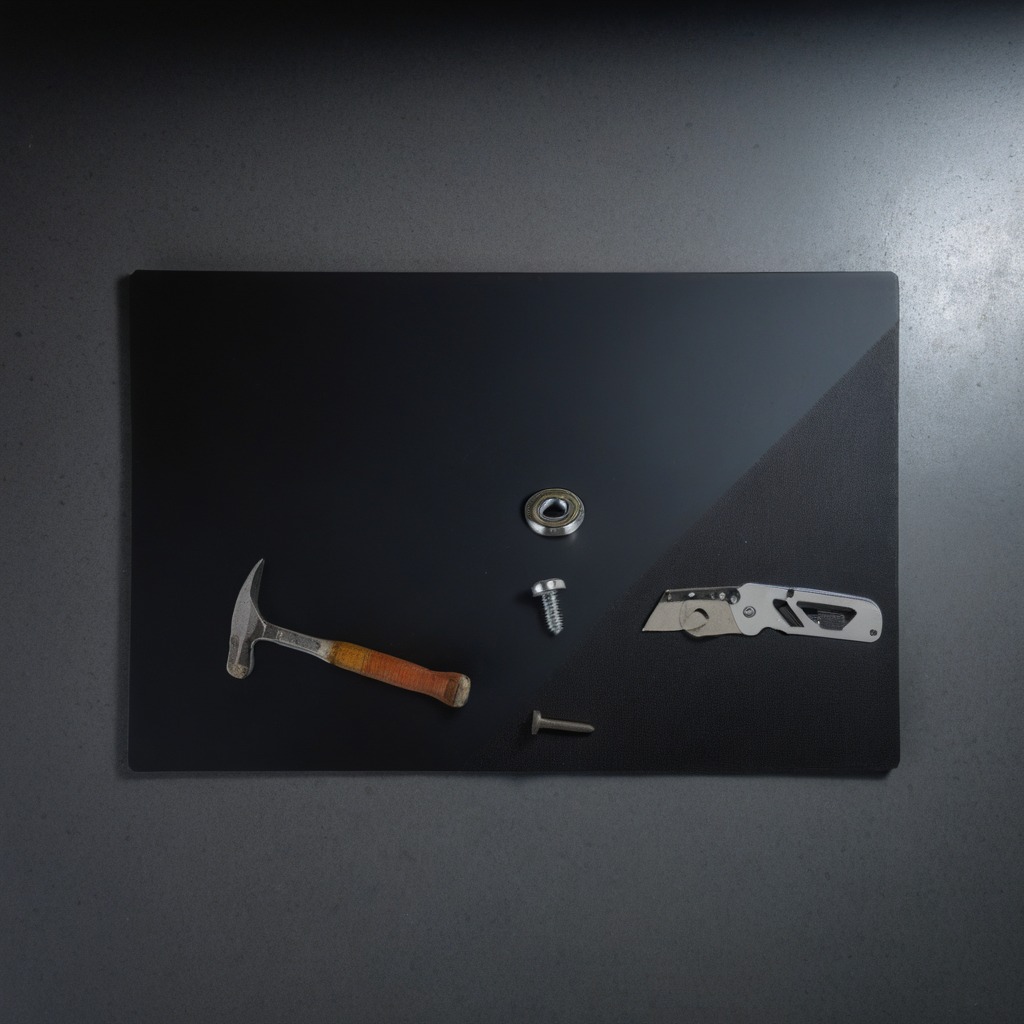
A ball bearing, a knife, a screw, an iron nail and a hammer are lying on the granite tabletop.